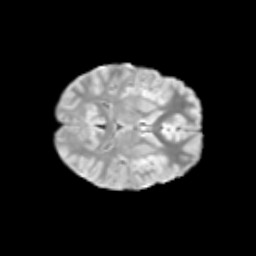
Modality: T2w
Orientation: axial
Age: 12
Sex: male
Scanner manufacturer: siemens
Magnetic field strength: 3 T
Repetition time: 3.8 s
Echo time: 0.07 s